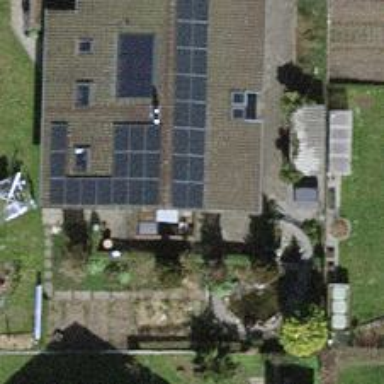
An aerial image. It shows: Solar photovoltaic panel generator.